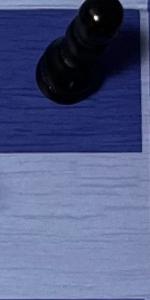
Label: Empty